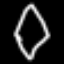
Label: diamond